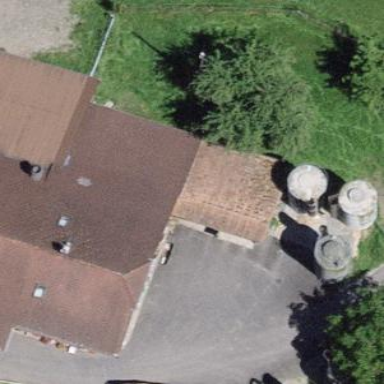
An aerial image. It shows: Barn.